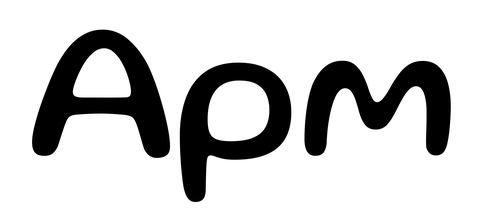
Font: Gluten_Regular